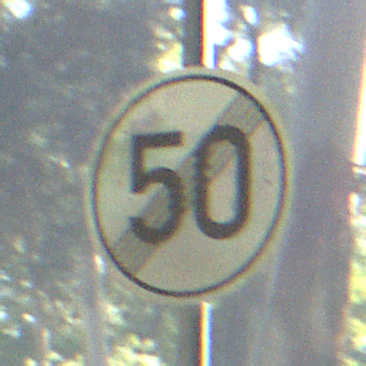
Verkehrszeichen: EndeGeschwindigkeit50
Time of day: MorningAfternoon
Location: Outdoor (Nature)
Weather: Clear
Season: NotSpecified
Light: Natural